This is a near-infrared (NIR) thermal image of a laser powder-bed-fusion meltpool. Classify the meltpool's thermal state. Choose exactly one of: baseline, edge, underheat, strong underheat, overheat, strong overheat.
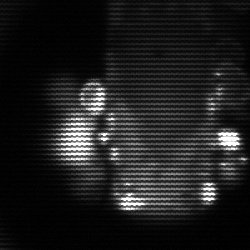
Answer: strong underheat